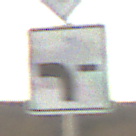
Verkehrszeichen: VerlaufVorfahrtsstrasse6
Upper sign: Vorfahrtsstrasse
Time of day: SunriseSunset
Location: Outdoor (Nature)
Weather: PartlyCloudy
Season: NotSpecified
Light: Natural